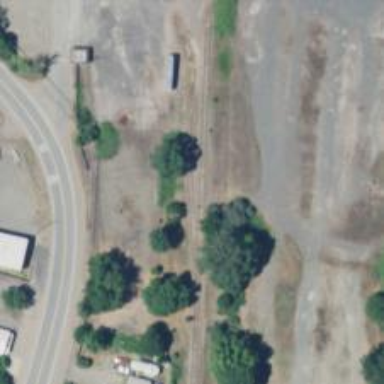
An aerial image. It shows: Railway siding for service.